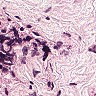
Metastatic tissue present: no